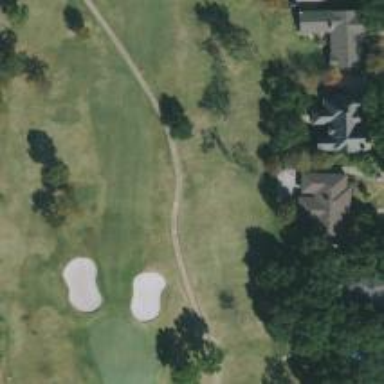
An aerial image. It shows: Pathway for golfing.